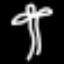
Label: palm tree